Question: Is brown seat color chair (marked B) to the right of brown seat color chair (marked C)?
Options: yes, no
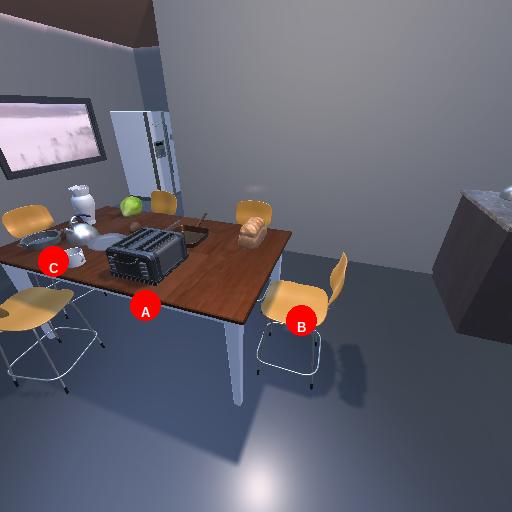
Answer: yes